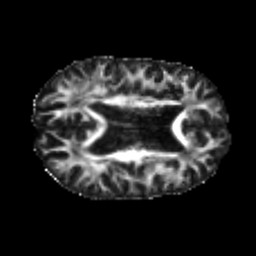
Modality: FA
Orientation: axial
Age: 21
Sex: male
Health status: healthy
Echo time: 0.074 s